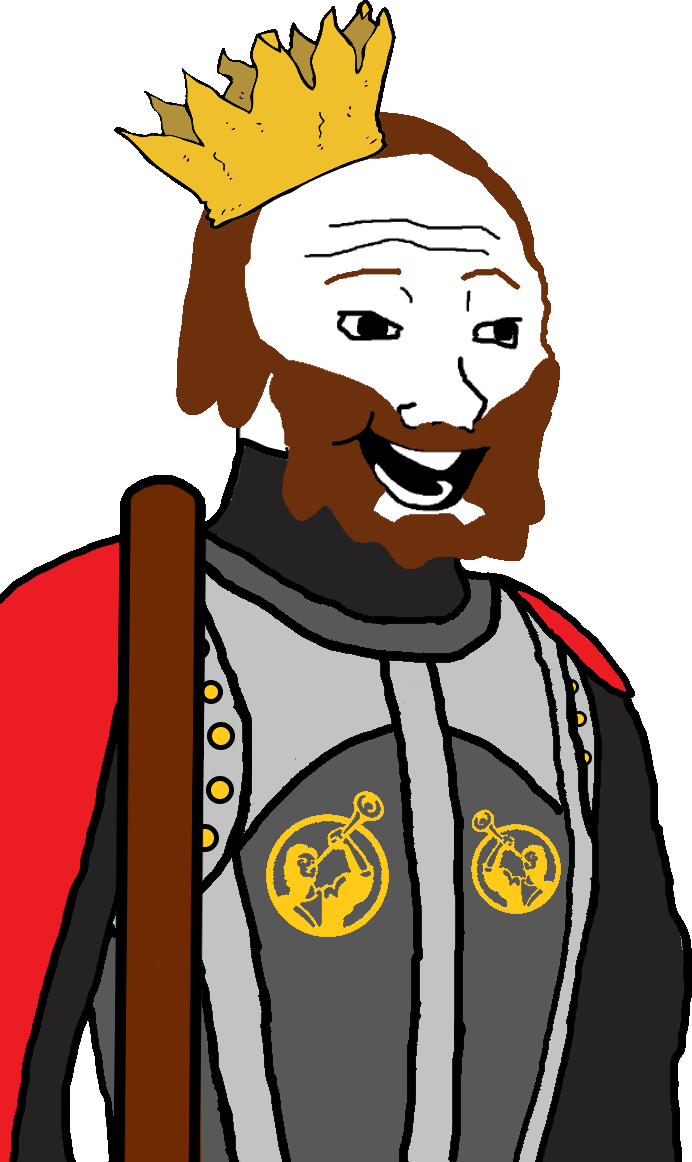
Label: 5_Bloomer